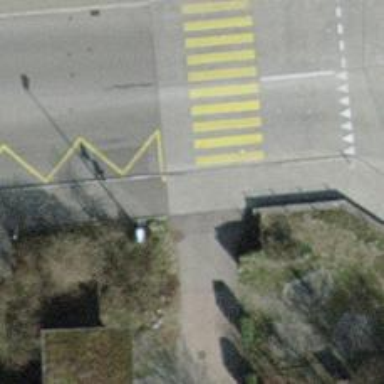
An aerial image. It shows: Sidewalk.